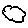
Label: cloud